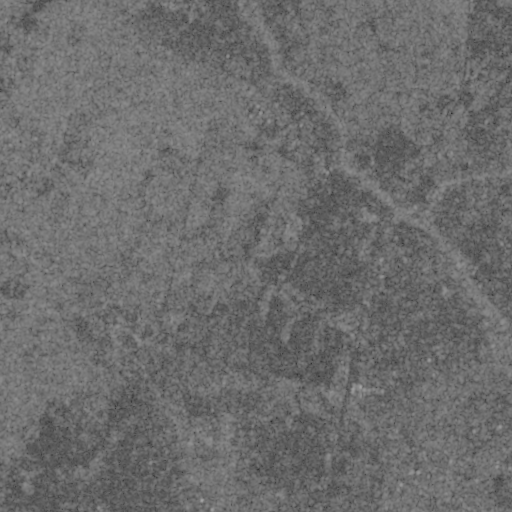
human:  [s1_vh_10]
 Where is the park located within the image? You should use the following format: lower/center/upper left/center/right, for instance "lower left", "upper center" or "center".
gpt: The park is located in the lower right of the image.
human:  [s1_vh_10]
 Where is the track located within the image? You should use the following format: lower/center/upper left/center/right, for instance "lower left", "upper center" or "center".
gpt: The track is located in the lower right of the image.
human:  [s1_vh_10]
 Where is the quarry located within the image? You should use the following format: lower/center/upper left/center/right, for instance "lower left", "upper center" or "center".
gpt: There is no quarry in the image.

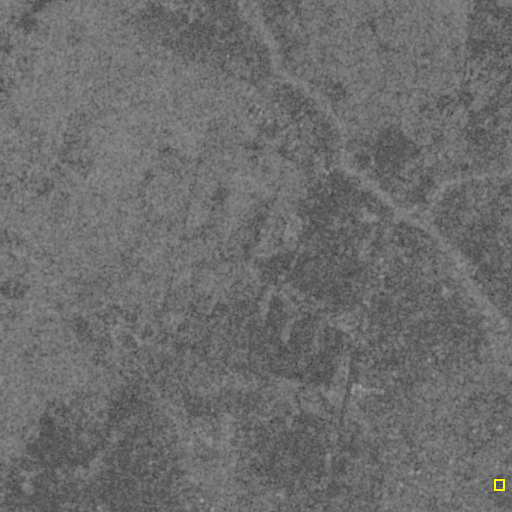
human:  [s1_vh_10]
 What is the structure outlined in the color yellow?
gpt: The structure outlined in yellow is a park.
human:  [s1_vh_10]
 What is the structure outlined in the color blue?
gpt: There is no blue outline.